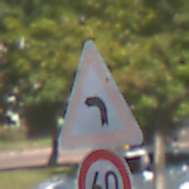
Verkehrszeichen: KurveLinks
Zusatzzeichen unten: Geschwindigkeit60
Umgebung: Outdoor, Urban
Tageszeit: Midday
Wetter: Clear
Licht: Natural
Jahreszeit: NotSpecified
Kontrast: HighContrast